Question: I need to make a new table based on this datatable schema.
I am not exactly sure if i can do that using nested sql select statements or else.

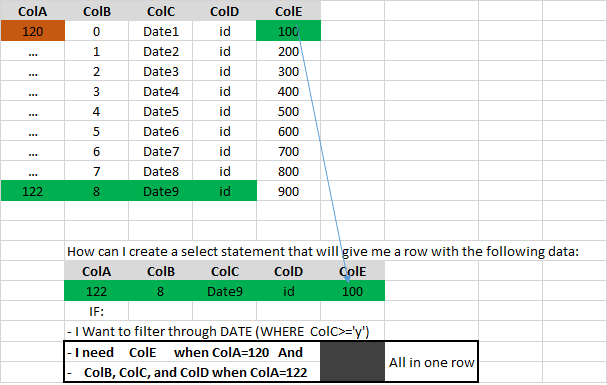
Answer: '''
select ColA, ColB, ColC, ColD, (select ColE from table where colA=120) ColE
from table
where colA = 122
'''
Just using a nested select for colE and giving an Alias to the column.